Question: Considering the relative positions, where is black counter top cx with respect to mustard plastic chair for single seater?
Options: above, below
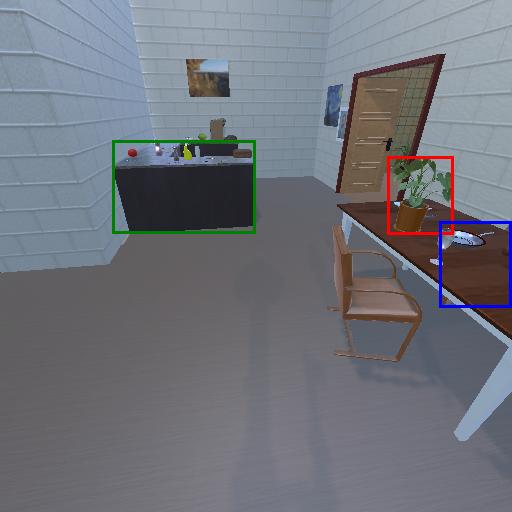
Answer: above